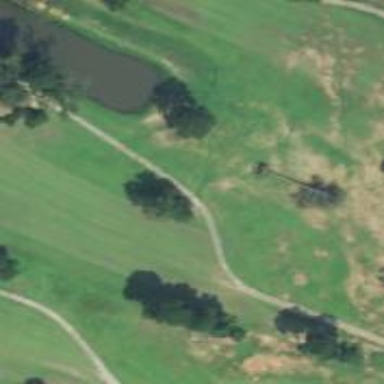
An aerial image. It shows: View of golf hole.